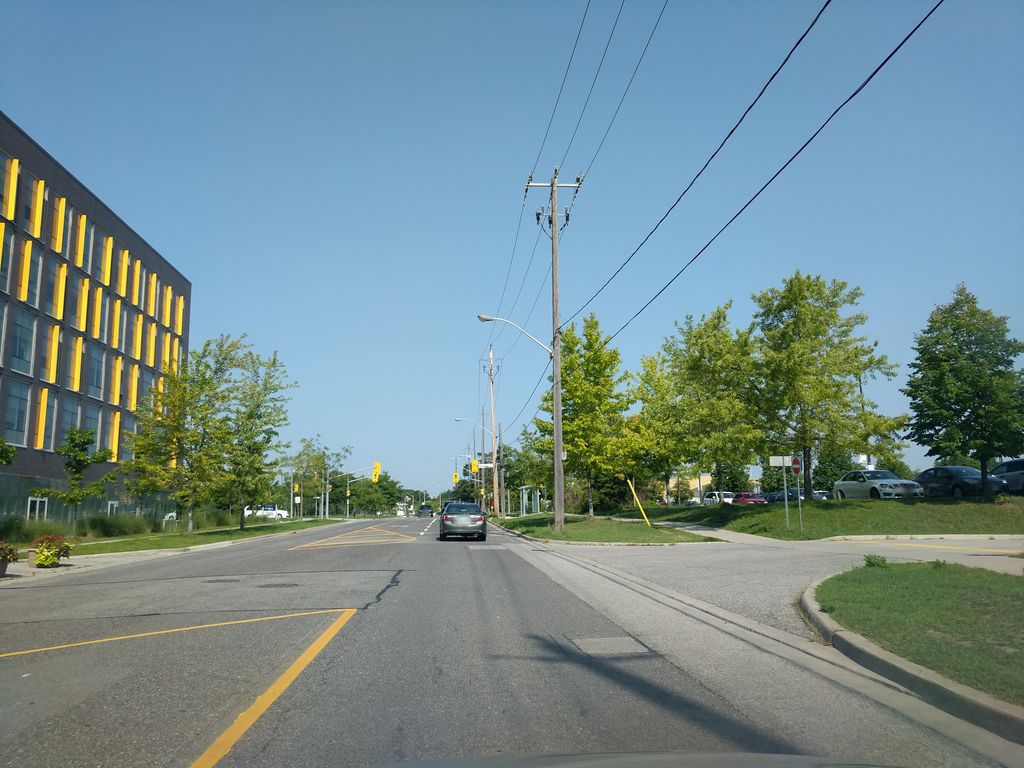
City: toronto